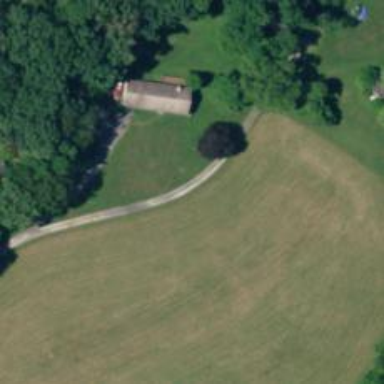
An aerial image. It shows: Driveway.